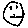
Label: smiley face